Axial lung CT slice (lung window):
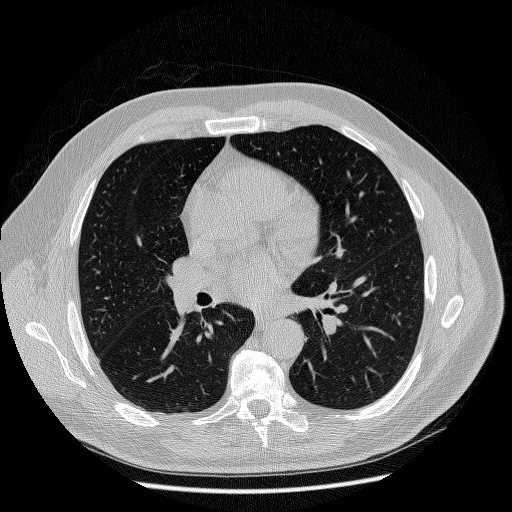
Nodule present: no